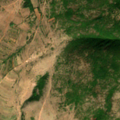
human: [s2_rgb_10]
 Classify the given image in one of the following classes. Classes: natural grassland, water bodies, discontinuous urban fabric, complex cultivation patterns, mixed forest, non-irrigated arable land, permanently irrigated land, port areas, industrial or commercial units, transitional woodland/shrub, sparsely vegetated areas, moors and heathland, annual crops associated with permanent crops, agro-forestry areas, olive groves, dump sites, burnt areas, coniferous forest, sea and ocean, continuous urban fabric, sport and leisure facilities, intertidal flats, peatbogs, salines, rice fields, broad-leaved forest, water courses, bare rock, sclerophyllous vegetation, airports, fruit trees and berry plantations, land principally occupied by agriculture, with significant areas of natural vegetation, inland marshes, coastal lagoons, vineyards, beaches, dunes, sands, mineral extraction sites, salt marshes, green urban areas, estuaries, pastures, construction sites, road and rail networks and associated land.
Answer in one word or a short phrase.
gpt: complex cultivation patterns, broad-leaved forest, natural grassland, transitional woodland/shrub